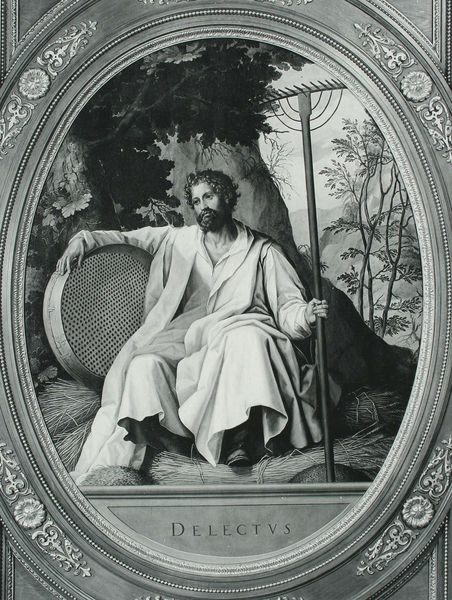
Titel: Wahl und Entscheidung, Delectus (Wahl)
Künstler: Peter Candid
Standort: München
Institution: Residenz, Trierzimmer
Schlagwörter: baum, berg, blätter, felsen, gemälde, gott, hand, himmel, laub, mann, umhang, weiß, bäume, landschaft, sitzen, äste, ausschnitt, hintergrund, kleid, männer, schwarz, stroh, stuhl, zeichnung, blick, gras, ornament, bart, hemd, arm, falten, gesicht, halten, rahmen, bild, hals, porträt, ast, hügel, stamm, strauch, busch, gewand, haare, mantel, sitzend, decke, blatt, locken, wald, arbeit, oval, rund, tondo, garten, schrift, ruhen, schuhe, stab, bündel, ernte, getreide, heu, weizen, berge, fels, pause, rast, soldaten, inschrift, ornamente, verzierung, robe, stuck, bauer, foto, medaillon, münchen, schwarzweiss, titel, säbel, text, buchstaben, stiefel, trohn, schuh, lorbeer, photo, fries, residenz, toga, peasant, lanzen, ahorn, eiche, büschel, deckengemälde, fresko, undeutlich, käse, ähren, emblem, ornamentik, wandbild, hirte, blaß, gabel, rotunde, latein, ruhend, eremit, rechen, sieb, resting, ellipse, garbe, schwaqrz, ballen, secco, fleiss, zinken, wahl, harke, dejectus, delectus, idilyc, trierzimmer, gartengerät, landmann, 1840, 1830, ronament, 1869, delectvs, seib, ion, siueb, rechenn